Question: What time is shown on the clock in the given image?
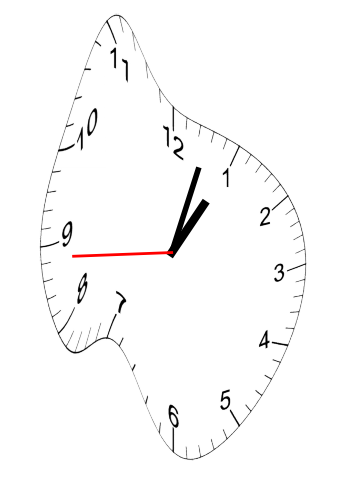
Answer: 01:02:44